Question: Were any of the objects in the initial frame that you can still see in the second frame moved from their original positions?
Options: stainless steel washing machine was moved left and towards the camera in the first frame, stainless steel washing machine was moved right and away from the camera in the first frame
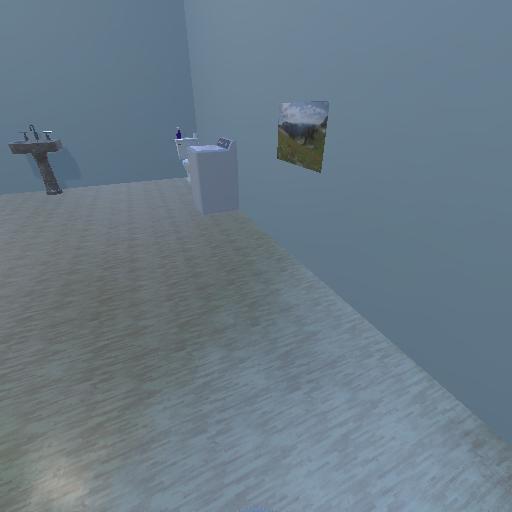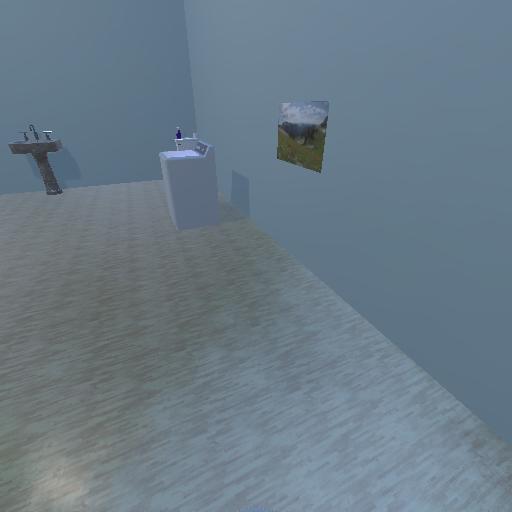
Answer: stainless steel washing machine was moved left and towards the camera in the first frame